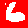
Digit: 6